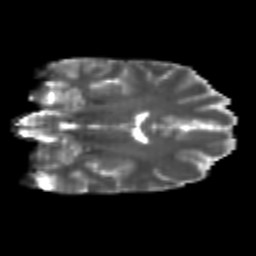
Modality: T2w
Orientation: coronal
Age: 24
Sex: female
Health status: healthy
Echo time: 0.074 s